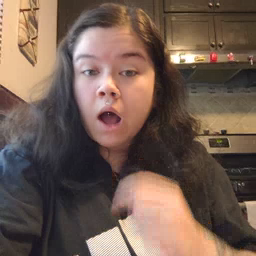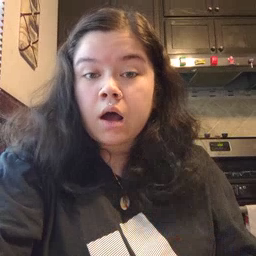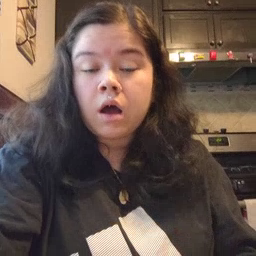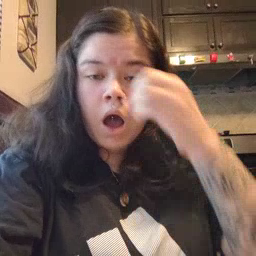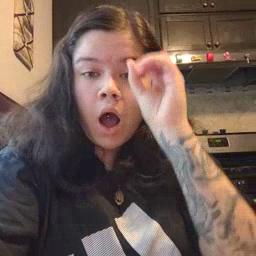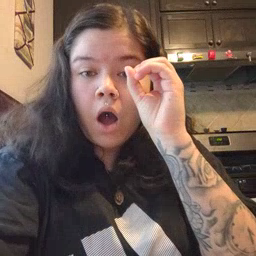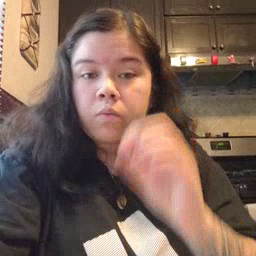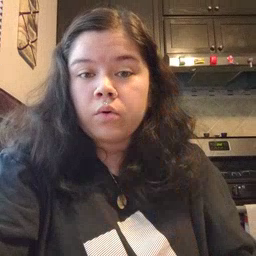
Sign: owl